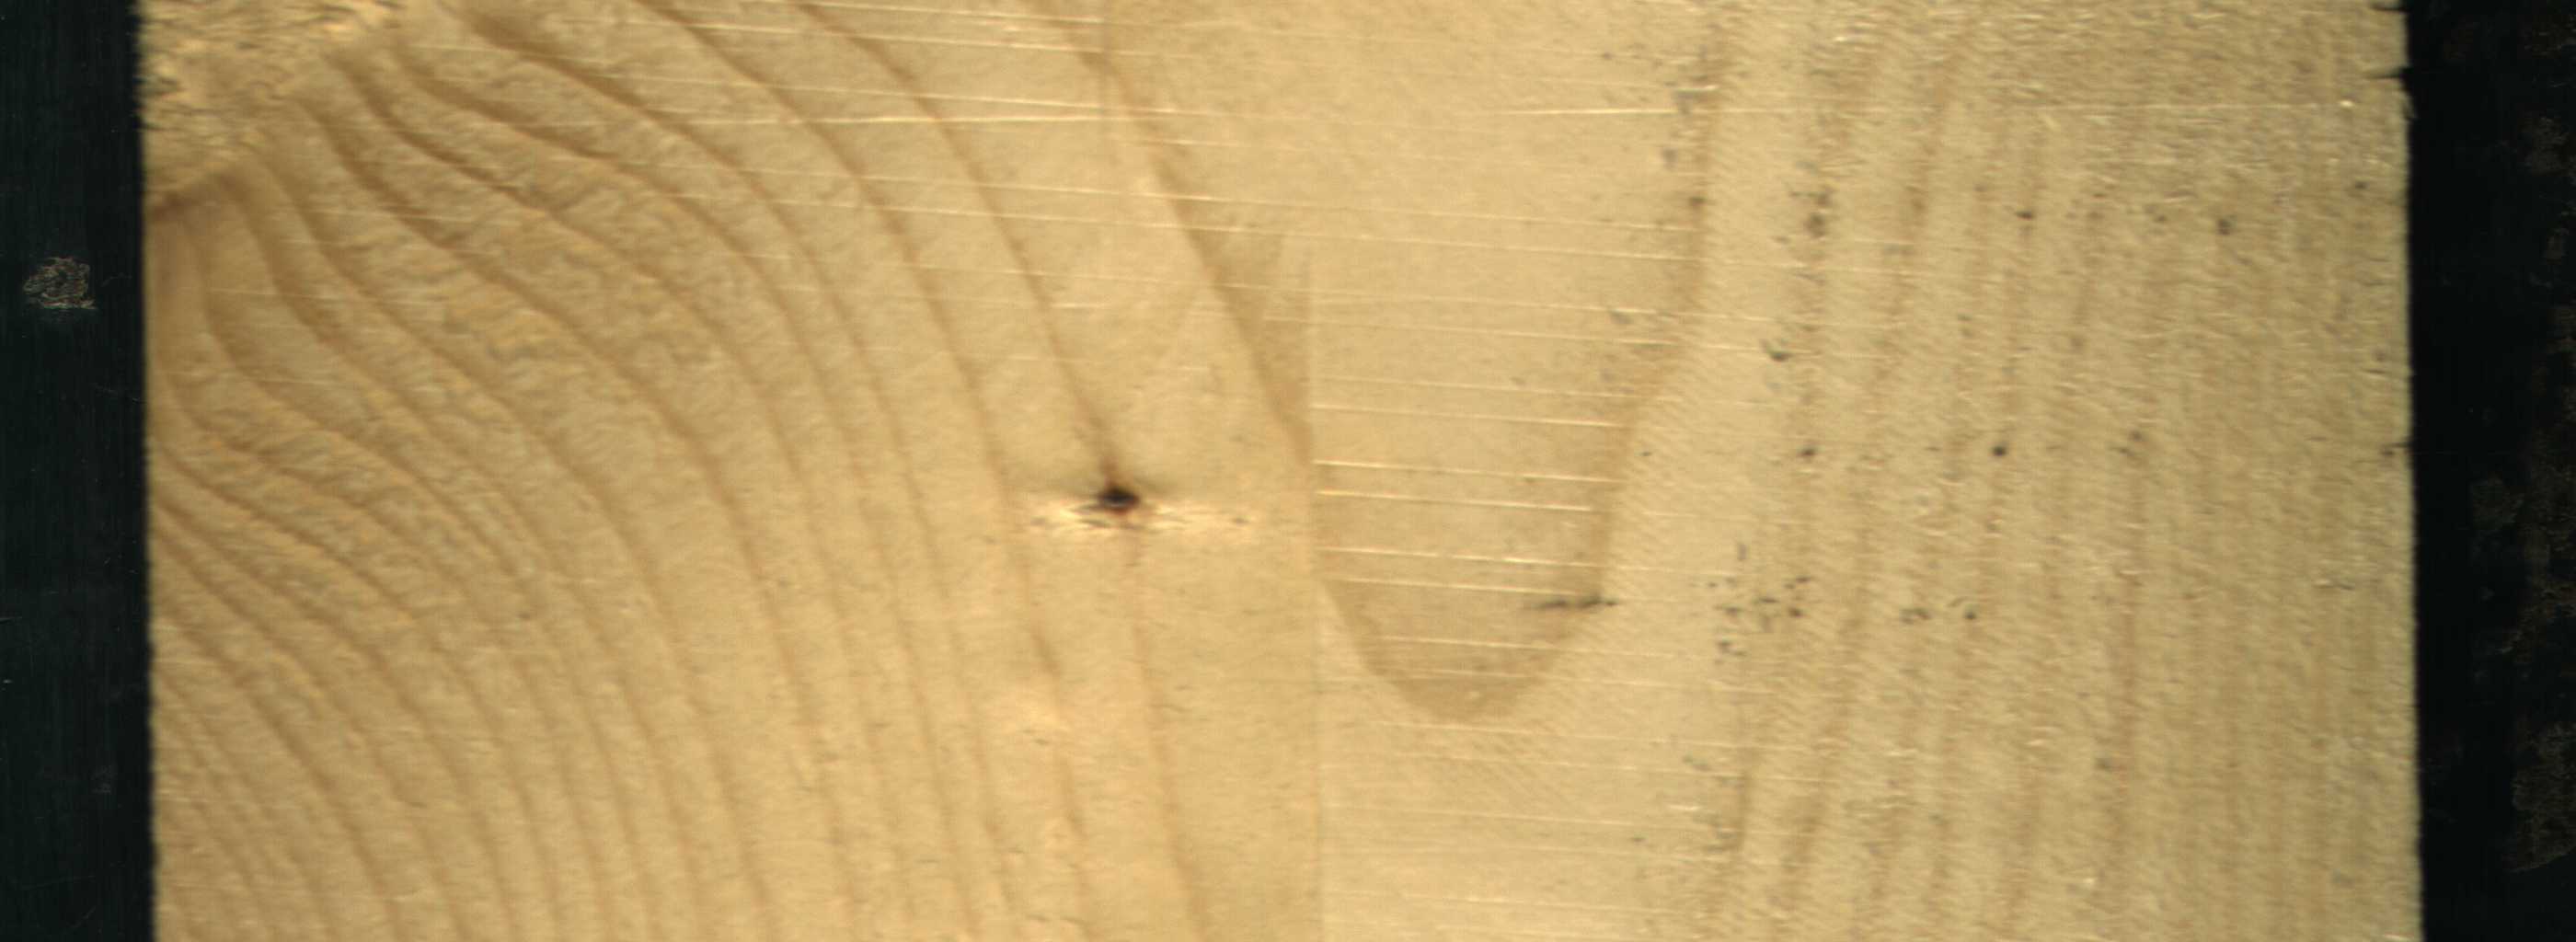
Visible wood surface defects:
Live_Knot